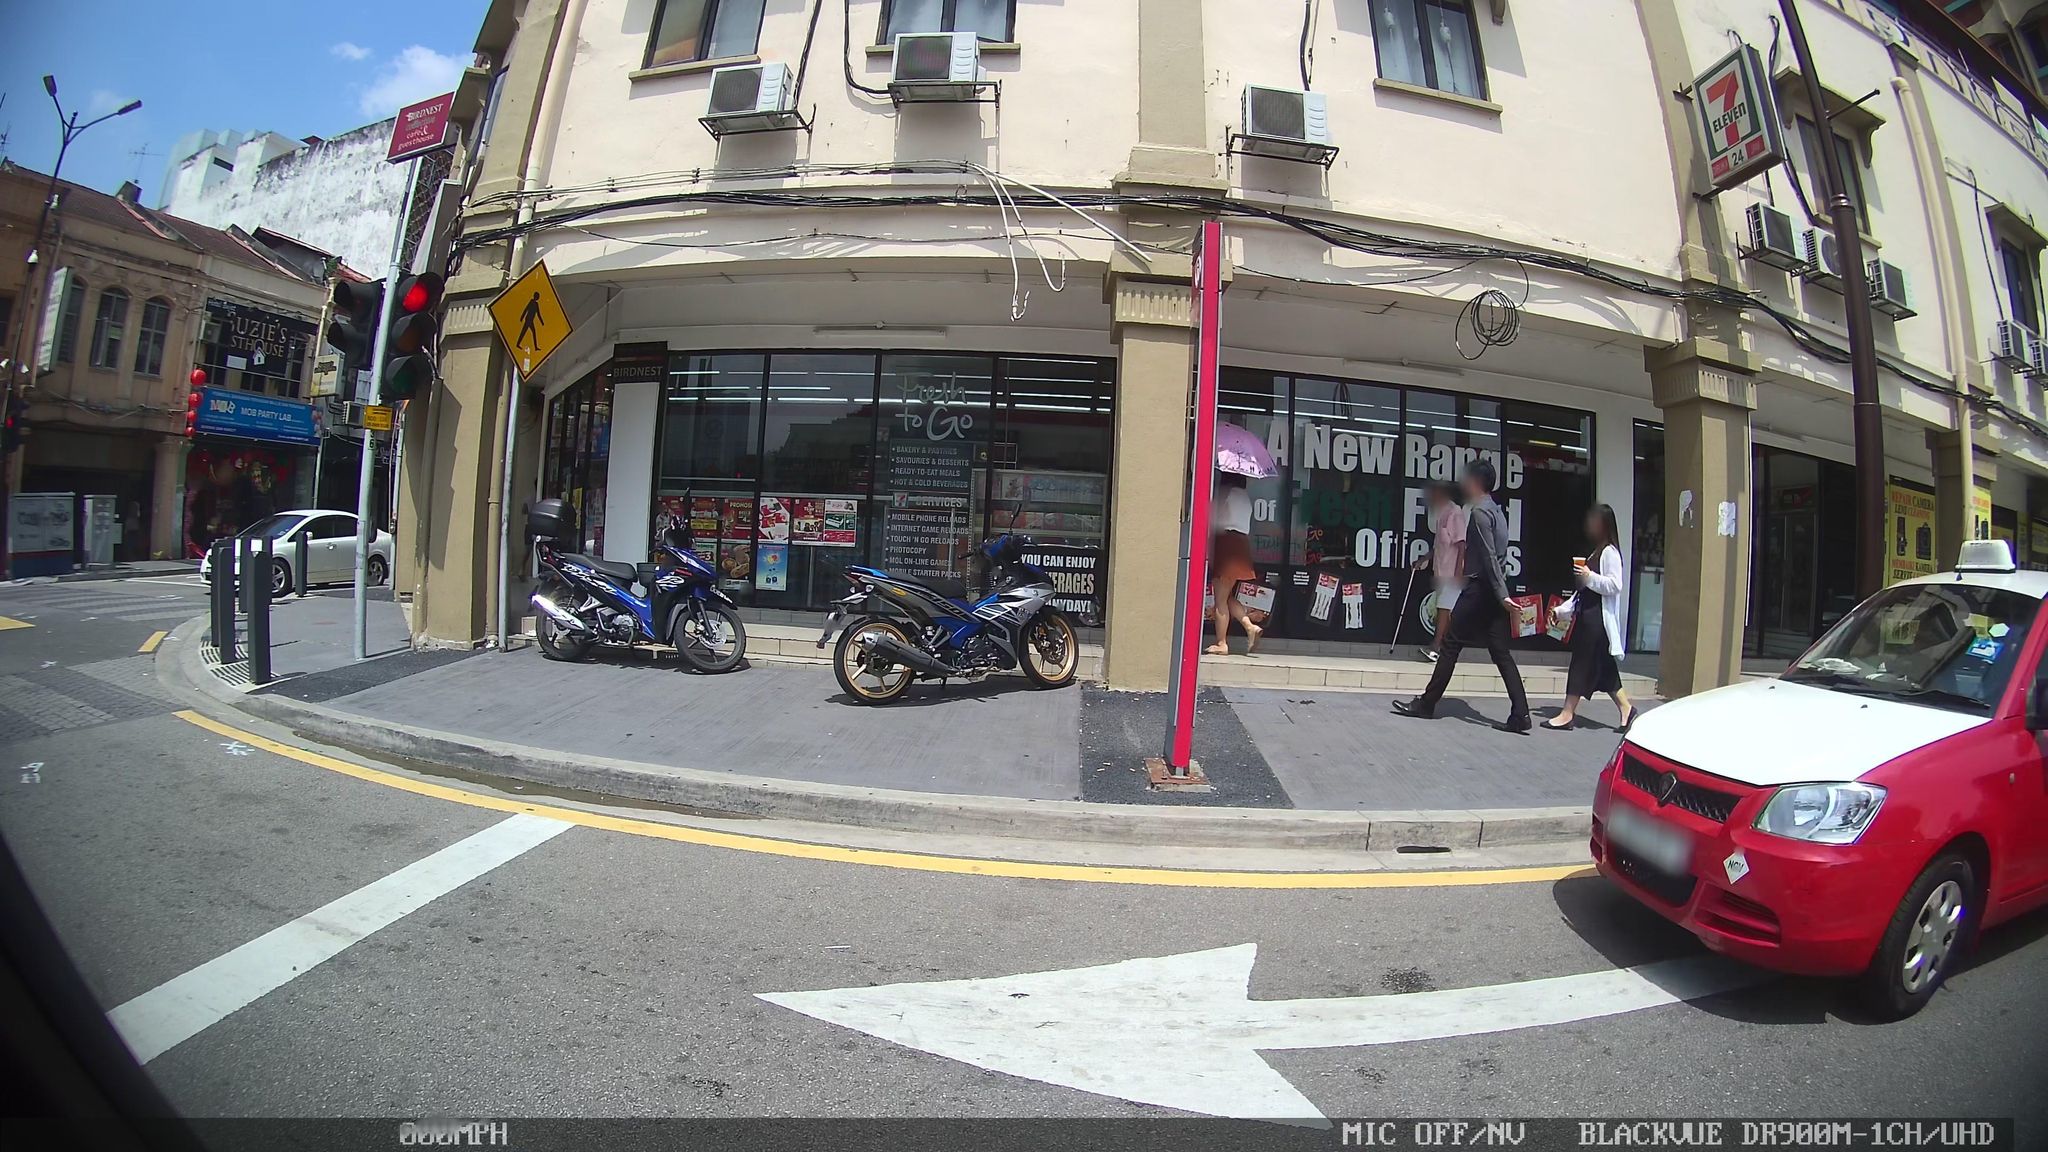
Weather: clear
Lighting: day
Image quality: good
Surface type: driving surface
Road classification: footway, corridor
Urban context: urban centre
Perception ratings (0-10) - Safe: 6.56, Lively: 9.22, Beautiful: 6.01, Boring: 3.22, Depressing: 7.36, Wealthy: 4.76